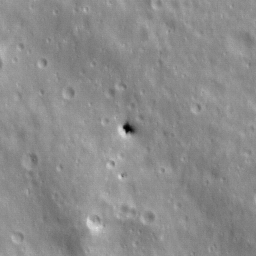
Pit: Stevinus 26
Host crater: Stevinus
Host type: impact_melt
Lunar coordinates: latitude -32.133, longitude 54.865